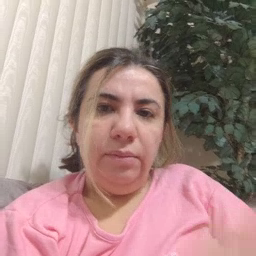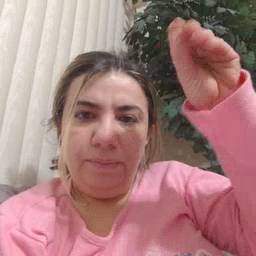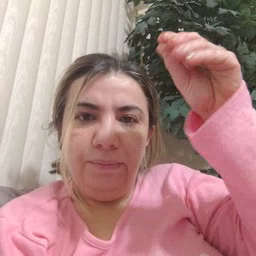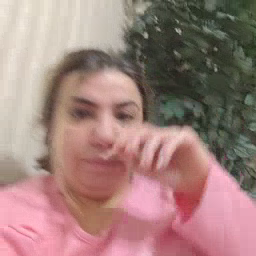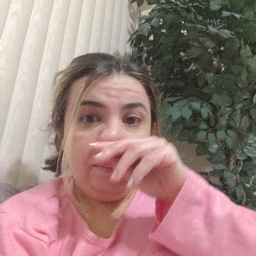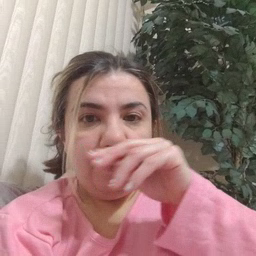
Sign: store